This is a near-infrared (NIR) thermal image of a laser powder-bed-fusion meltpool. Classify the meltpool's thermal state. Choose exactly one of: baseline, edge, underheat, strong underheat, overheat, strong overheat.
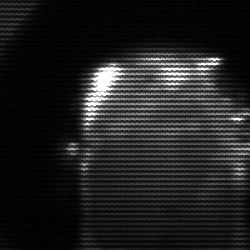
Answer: baseline